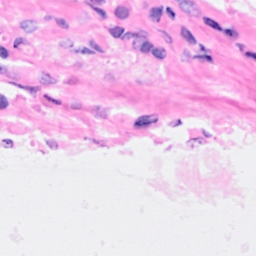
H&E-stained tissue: Breast